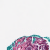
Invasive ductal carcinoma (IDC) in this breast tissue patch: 0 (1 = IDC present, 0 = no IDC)